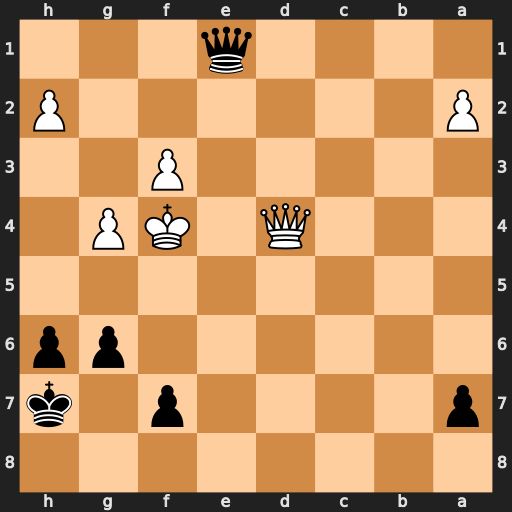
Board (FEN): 8/p4p1k/6pp/8/3Q1KP1/5P2/P6P/4q3
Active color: b
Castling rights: -
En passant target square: -
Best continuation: g5+ Kf5 Qe6#